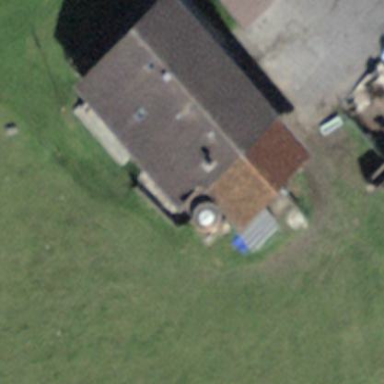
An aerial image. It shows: Farm building.